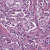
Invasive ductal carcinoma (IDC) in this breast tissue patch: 1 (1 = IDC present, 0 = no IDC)